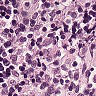
Metastatic tissue present: no